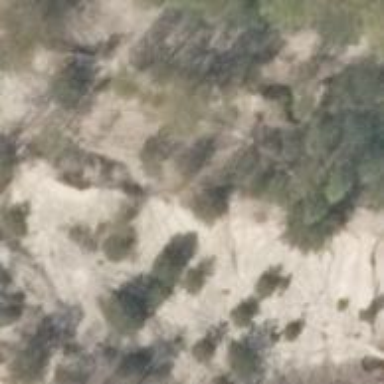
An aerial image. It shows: Cliff in nature.